Question: For my Android application, I need to have the x-axis represent a frequency axis. Currently, I am using myRenderer.setXlabels() for the time being. However, that is not efficient enough for my application because once the min and max x-axis labels are set, if you zoom out of the graph, there are no x-axis values to the left of the min X label and to the right of the max X label. Also, if you zoom in, there only exists the x-axis values that I explicitly had the program label. Hence, if you zoom in at least 2 times, there are no x-axis values shown = :(
In the AChartEngine Demo application, they have a trigonometric functions example where they plot a sin and cos wave from 0 to 360 degrees. Similar to this example, I would like my frequency axis to go from 0 to half the sampling frequency, which is 22050 (22.05e3), such that if you zoom in or out, there always exists x-axis values relative to the data points.
The amount of data points I will be plotting will be typically very large (roughly speaking between 10,000 - 40,000 points), but I only need one line (or series) of data plotted in the graph at a time.
If anyone knows how to do this without using labels, I would appreciate it. :)
---
## UPDATE (w/ example):
- Matlab code to represent what I mean by frequency axis:
'''
x = [0 5 -5 3 -3 1 -1 0];
X = fft(x);
absX = abs(X);
subplot(2,1,1)
plot(abs_X)
title('(a) General x-axis')
freq_axis = linspace(0,22.05e3,8);
subplot(2,1,2)
plot(freq_axis,abs_X)
title('(b) Frequency x-axis (Linearly-spaced)')
'''
By Matlab definition:
- Linearly spaced vector.
generates a row vector of 100 linearly equally spaced points between X1 and X2.
generates N points between X1 and X2.
For N = 1, linspace returns X2.

So in simpler context, I just want to figure out how I can change the x-axis values to represent other numerical values (convert from time domain x-values to frequency domain x-axis values).
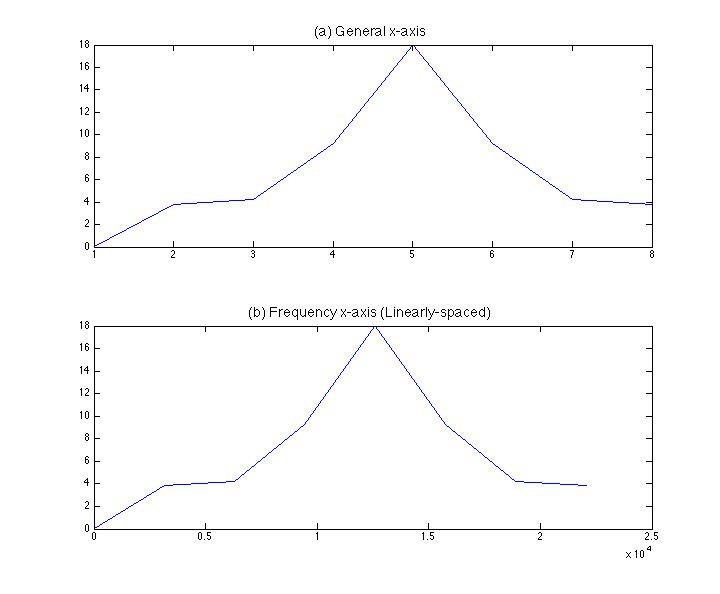
Answer: Well, I solved my own problem. And since I couldn't find much help on stackoverflow.com prior to posting this question, I will provide my solution incase anyone else is curious about .
'''
/**
* sampling frequency
*/
private final int fs = 44100;
/**
* last x-value, (starting x-value = 0)
*/
private final int endValue = fs/2;
public XYMultipleSeriesDataset getFrequencyAxis(double[] fftData) {
XYMultipleSeriesDataset rangeData = new XYMultipleSeriesDataset();
String[] titles = new String[] { "FFT data" }; // titles of data
List<double[]> xAxis = new ArrayList<double[]>(1); // x-axis values
List<double[]> values = new ArrayList<double[]>(1); // y-axis values
// Need to have just as many x values as y values
xAxis.add(new double[fftData.length]);
values.add(new double[fftData.length]);
// Linearly-spaced x-axis values -> increment must be kept constant
double increment = (endValue)/fftData.length; // (fs/2)/length of data
for(int i =0; i < fftData.length; i++) {
xAxis.get(0)[i] = i * increment;
values.get(0)[i] = fftData[i];
}
// for the buildDataset method call:
rangeData = dataBuilder(titles, xAxis, values);
return rangeData;
}
private XYMultipleSeriesDataset dataBuilder(String[] titles,
List<double[]> xValues, List<double[]> yValues) {
XYMultipleSeriesDataset dataset1 = new XYMultipleSeriesDataset();
addXYSeries(dataset1, titles, xValues, yValues, 0);
return dataset1;
}
private void addXYSeries(XYMultipleSeriesDataset dataset, String[] titles,
List<double[]> xValues, List<double[]> yValues, int scale) {
int length = titles.length; // # of series to add to plot
for (int i = 0; i < length; i++) {
// maps the x-axis values to their respective y-axis values
double[] xV = xValues.get(i);
XYSeries series = new XYSeries(titles[i], scale);
double[] yV = yValues.get(i);
int seriesLength = xV.length;
for (int k = 0; k < seriesLength; k++) {
series.add(xV[k], yV[k]);
}
dataset.addSeries(series);
}
}
'''